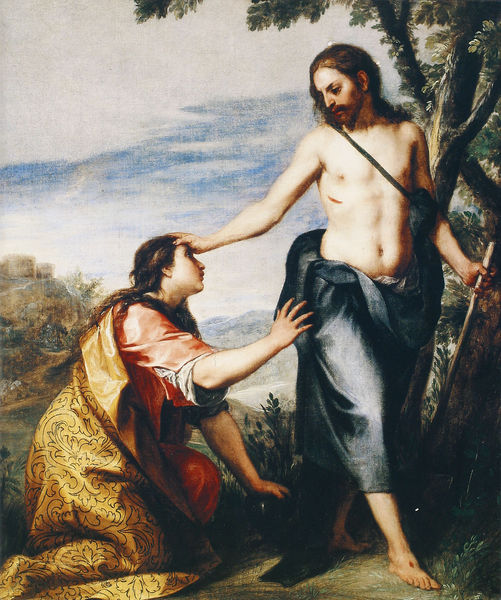
Titel: Noli me tangere
Künstler: Alonso Cano
Institution: Budapest, Museum der bildenden Künste
Schlagwörter: baum, berg, blau, fuß, gemälde, hand, himmel, kopf, laub, mann, meer, nackt, umhang, wolken, wunde, gelb, grün, landschaft, menschen, ufer, blumen, frau, reden, stirn, straße, rot, tuch, weg, wiese, wolke, muster, ornament, bart, arm, bibel, kleidung, öl, hügel, natur, wiesen, gewand, gold, haare, lange haare, mantel, pflanzen, wald, stock, stab, berge, dunst, farbe, nebel, oberkörper, blut, knien, beten, marsch, christus, jesus, narbe, flehen, segen, segnen, wanderstock, magdalena, wanderung, unterwerfung, bam, vergebung, kniet, zwei menschen, respekt, unterwerfen, geht, wandert